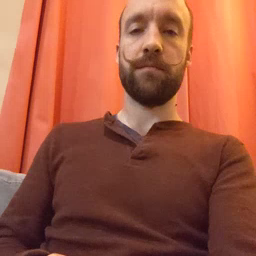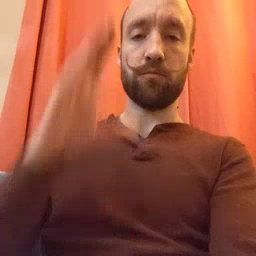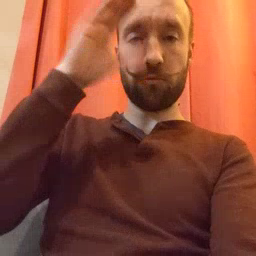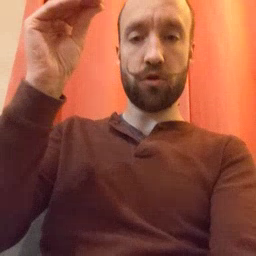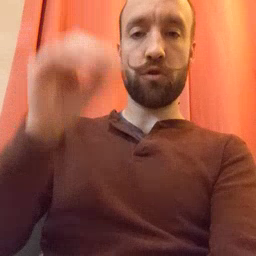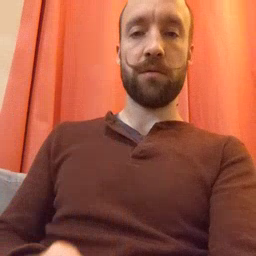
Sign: boy